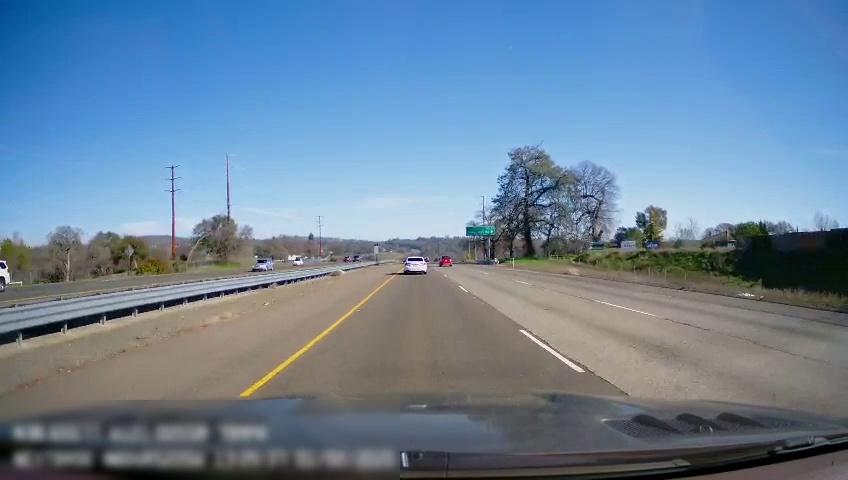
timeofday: Day
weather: Sunny
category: Drivable Space
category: Drivable Space
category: Vehicles | Car
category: Vehicles | Car
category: Vehicles | SUV
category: Vehicles | SUV
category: Vehicles | Car
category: Lanes | Current Lane
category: Lanes | Current Lane
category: Lanes | Alternate Lane
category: Traffic | Signs
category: Traffic | Signs